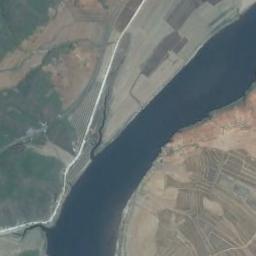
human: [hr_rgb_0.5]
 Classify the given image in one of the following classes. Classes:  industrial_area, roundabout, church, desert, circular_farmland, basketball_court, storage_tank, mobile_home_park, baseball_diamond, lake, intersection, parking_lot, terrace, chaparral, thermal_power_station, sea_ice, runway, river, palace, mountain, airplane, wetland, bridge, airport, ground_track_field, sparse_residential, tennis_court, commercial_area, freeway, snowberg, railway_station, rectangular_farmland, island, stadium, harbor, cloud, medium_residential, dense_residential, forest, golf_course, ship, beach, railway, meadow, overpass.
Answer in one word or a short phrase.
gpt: river